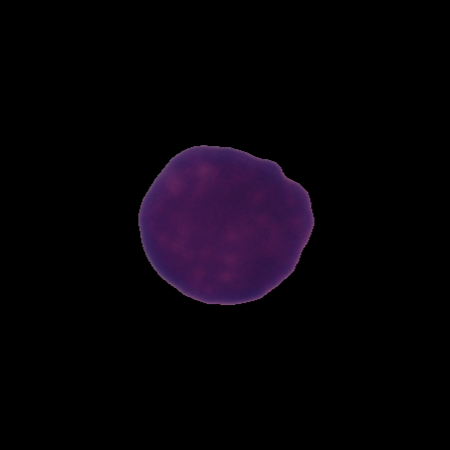
Label: healthy